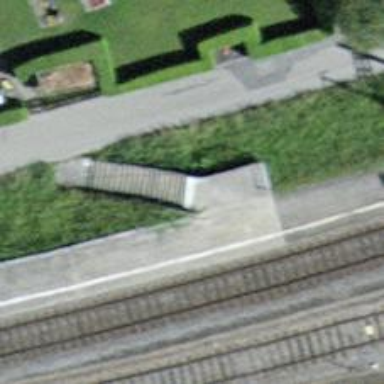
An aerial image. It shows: Paved road with steps.